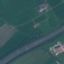
Land use / land cover: Highway